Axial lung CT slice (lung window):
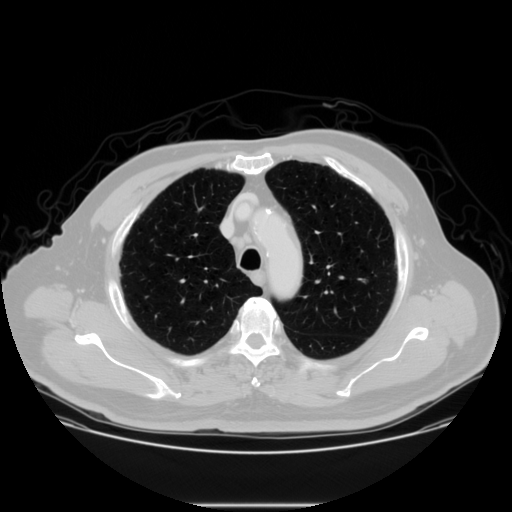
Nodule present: no